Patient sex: M
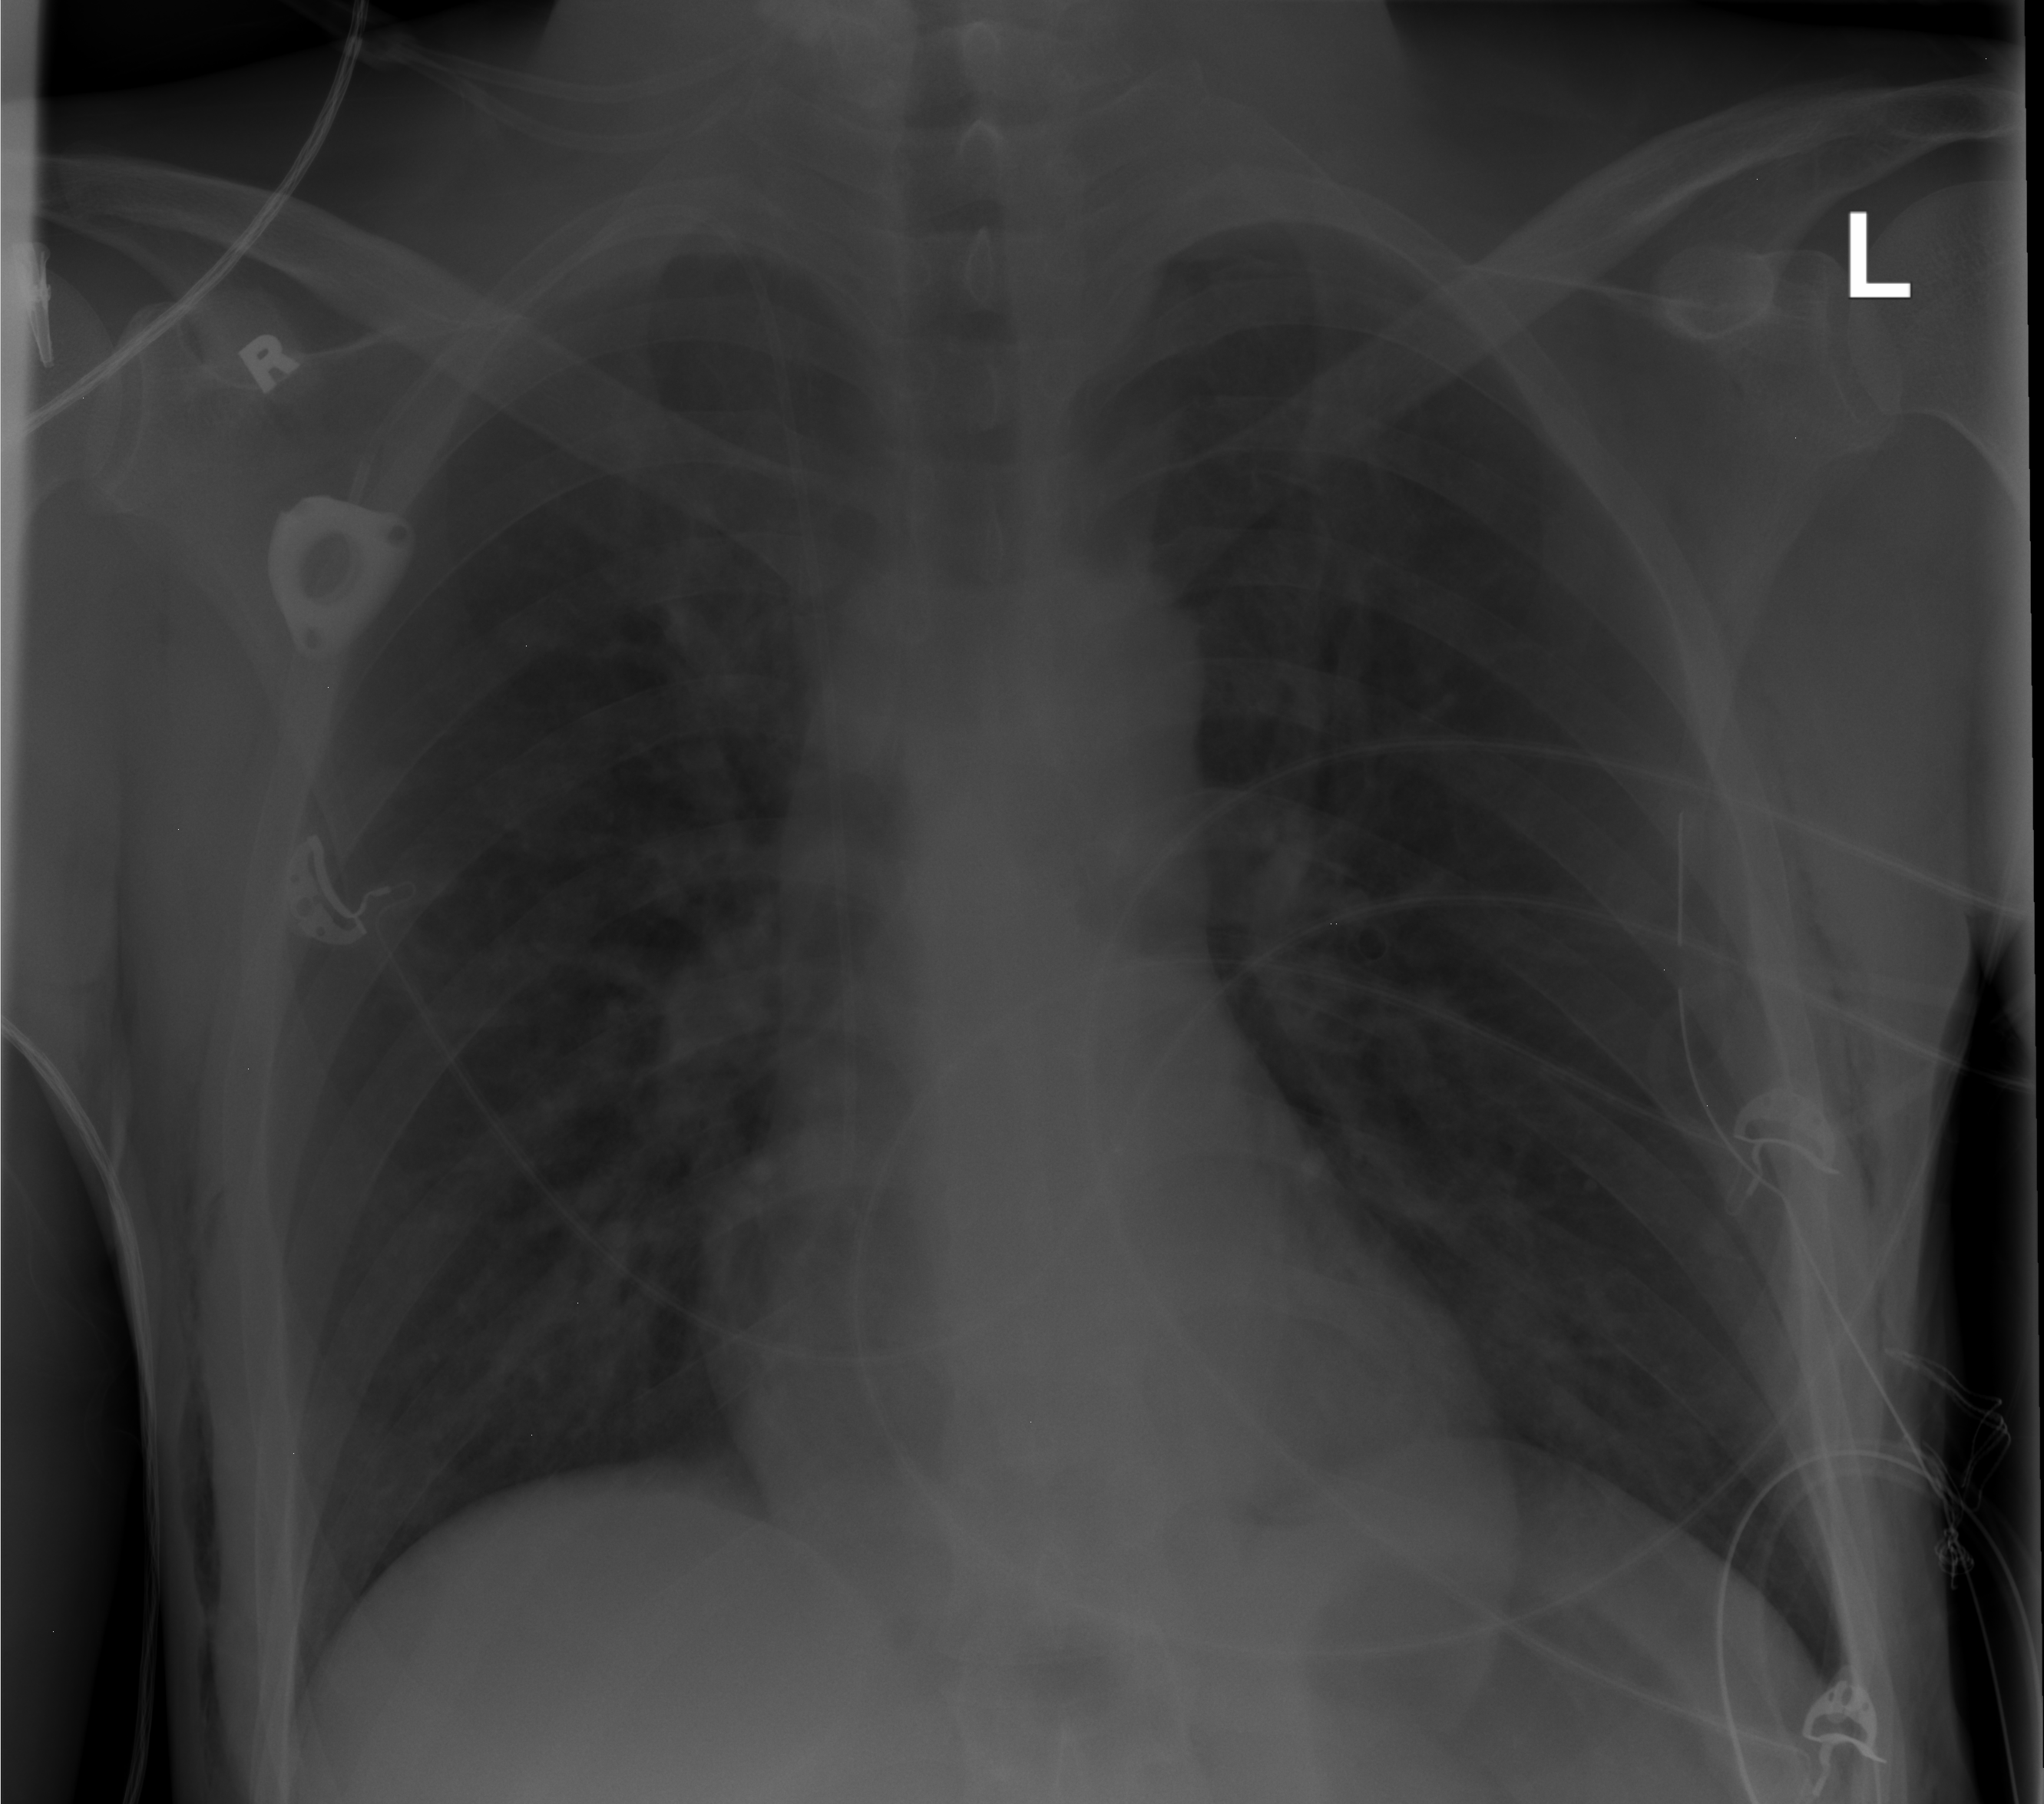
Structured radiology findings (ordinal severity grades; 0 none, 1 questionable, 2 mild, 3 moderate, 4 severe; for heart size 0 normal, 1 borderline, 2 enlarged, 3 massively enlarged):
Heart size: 0
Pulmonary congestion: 2
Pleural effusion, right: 0
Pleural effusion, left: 0
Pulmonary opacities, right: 0
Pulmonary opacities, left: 0
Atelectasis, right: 0
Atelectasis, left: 0